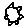
Label: sun